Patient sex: F
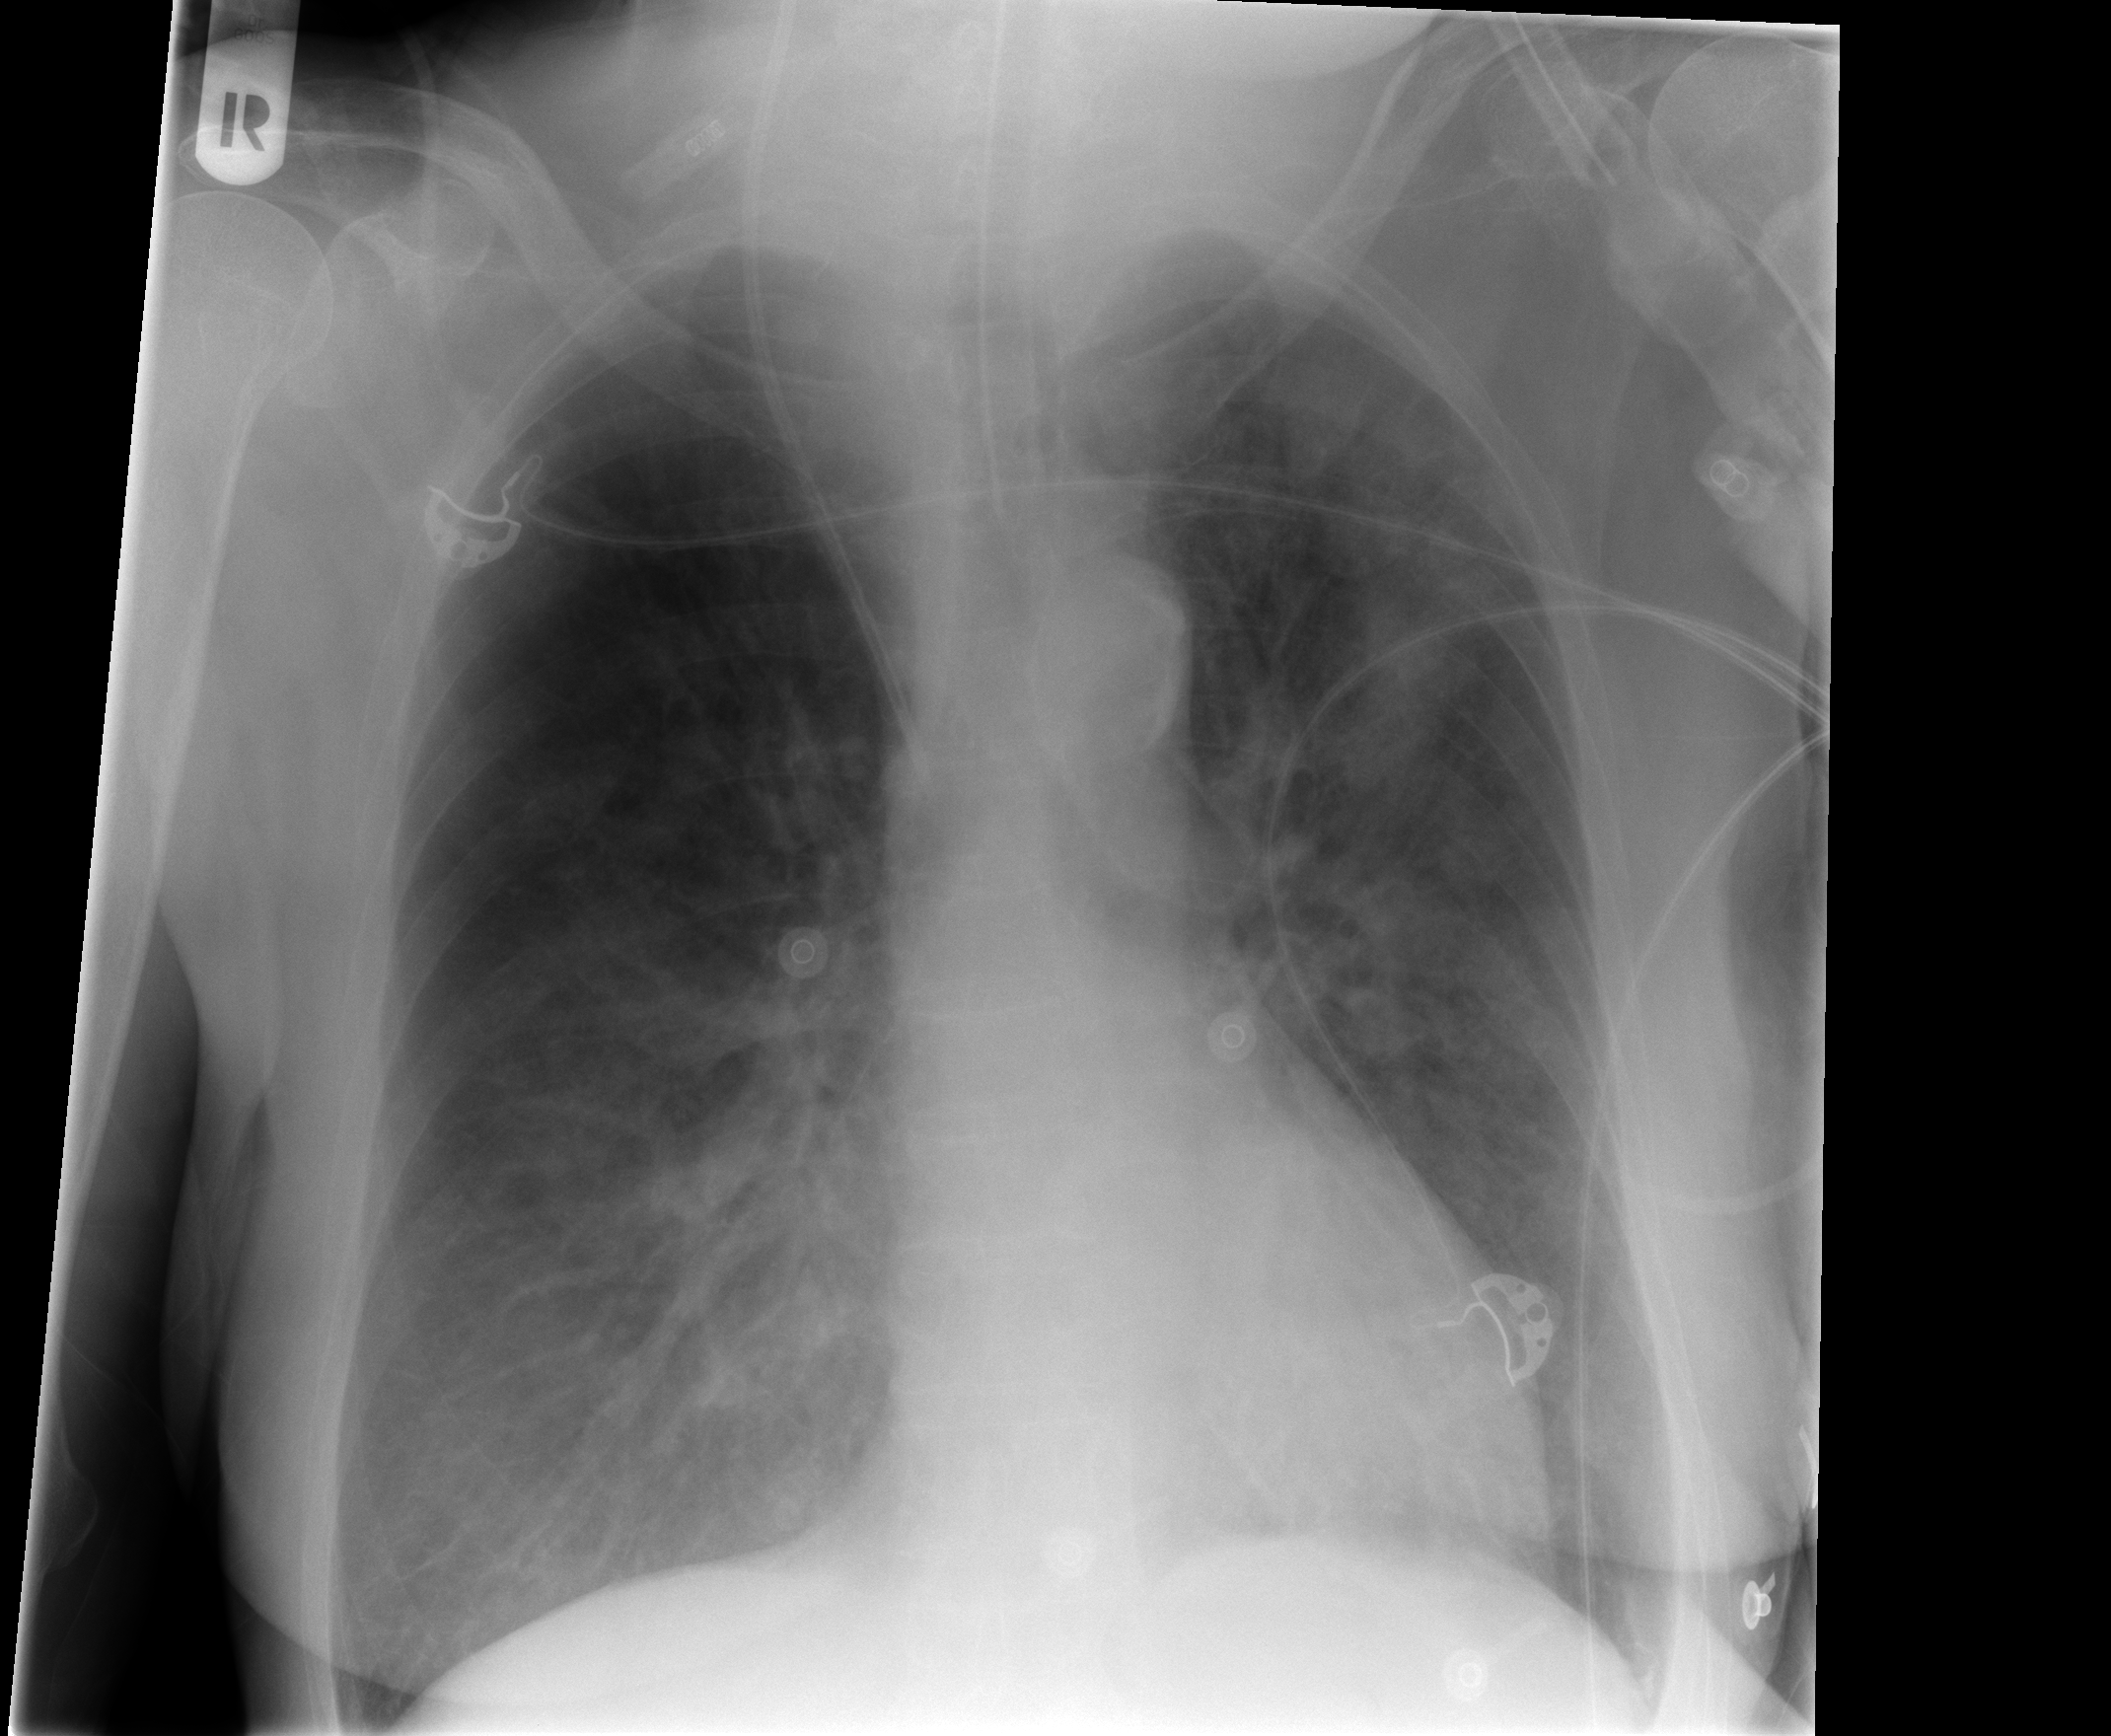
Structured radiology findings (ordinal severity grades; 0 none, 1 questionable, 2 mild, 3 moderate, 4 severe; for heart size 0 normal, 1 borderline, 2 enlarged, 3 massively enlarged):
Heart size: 0
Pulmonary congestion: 0
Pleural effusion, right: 0
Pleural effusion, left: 0
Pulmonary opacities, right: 2
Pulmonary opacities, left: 3
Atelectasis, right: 0
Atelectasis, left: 0